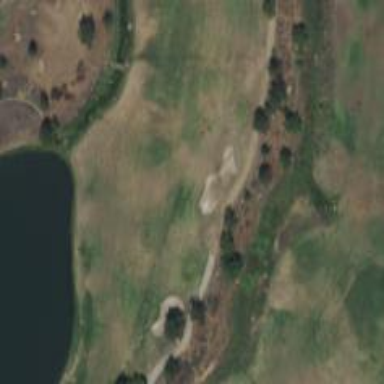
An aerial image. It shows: Path designated for golf carts.